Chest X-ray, PA view. Patient: 59 years old, sex M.
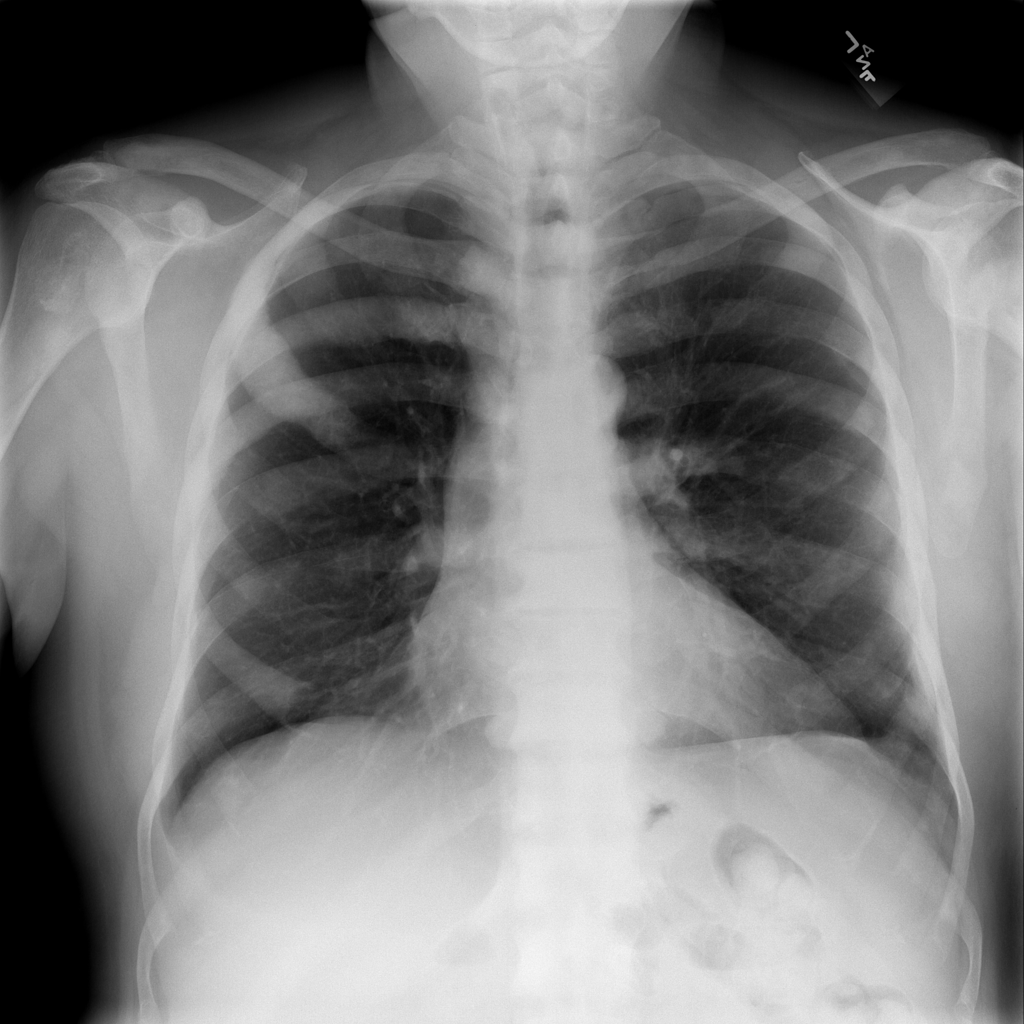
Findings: Consolidation